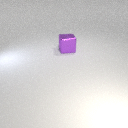
large purple metal cube